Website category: university
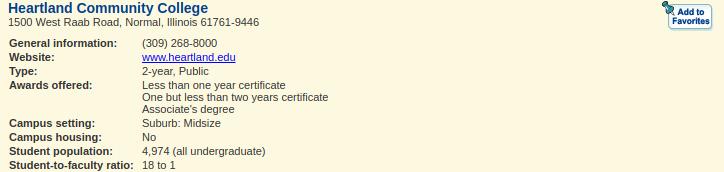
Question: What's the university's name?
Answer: Heartland Community College

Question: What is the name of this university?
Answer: Heartland Community College

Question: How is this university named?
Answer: Heartland Community College

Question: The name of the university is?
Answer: Heartland Community College

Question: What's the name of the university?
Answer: Heartland Community College

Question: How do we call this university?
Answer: Heartland Community College

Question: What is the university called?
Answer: Heartland Community College

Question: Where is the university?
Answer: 1500 West Raab Road, Normal, Illinois 61761-9446

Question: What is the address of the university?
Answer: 1500 West Raab Road, Normal, Illinois 61761-9446

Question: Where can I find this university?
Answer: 1500 West Raab Road, Normal, Illinois 61761-9446

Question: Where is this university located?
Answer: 1500 West Raab Road, Normal, Illinois 61761-9446

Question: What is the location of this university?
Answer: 1500 West Raab Road, Normal, Illinois 61761-9446

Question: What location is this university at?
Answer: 1500 West Raab Road, Normal, Illinois 61761-9446

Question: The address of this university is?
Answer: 1500 West Raab Road, Normal, Illinois 61761-9446

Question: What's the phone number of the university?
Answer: (309) 268-8000

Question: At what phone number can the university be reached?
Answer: (309) 268-8000

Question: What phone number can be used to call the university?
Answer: (309) 268-8000

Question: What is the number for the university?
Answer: (309) 268-8000

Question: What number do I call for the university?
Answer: (309) 268-8000

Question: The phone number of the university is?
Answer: (309) 268-8000

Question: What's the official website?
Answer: www.heartland.edu

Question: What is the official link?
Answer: www.heartland.edu

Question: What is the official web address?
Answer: www.heartland.edu

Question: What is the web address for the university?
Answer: www.heartland.edu

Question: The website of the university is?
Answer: www.heartland.edu

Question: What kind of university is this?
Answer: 2-year, Public

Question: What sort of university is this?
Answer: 2-year, Public

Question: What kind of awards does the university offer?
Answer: Less than one year certificate One but less than two years certificate Associate's degree

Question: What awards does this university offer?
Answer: Less than one year certificate One but less than two years certificate Associate's degree

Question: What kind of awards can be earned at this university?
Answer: Less than one year certificate One but less than two years certificate Associate's degree

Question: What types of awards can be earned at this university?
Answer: Less than one year certificate One but less than two years certificate Associate's degree

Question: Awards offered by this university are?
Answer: Less than one year certificate One but less than two years certificate Associate's degree

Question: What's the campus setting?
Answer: Suburb: Midsize

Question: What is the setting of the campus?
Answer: Suburb: Midsize

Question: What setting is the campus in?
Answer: Suburb: Midsize

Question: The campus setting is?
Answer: Suburb: Midsize

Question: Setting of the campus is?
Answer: Suburb: Midsize

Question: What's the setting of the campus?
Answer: Suburb: Midsize

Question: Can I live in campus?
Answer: No

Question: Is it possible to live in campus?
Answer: No

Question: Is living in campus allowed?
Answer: No